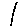
Label: line